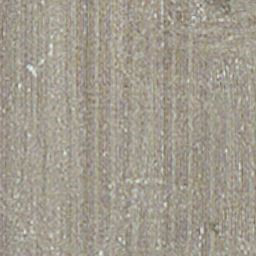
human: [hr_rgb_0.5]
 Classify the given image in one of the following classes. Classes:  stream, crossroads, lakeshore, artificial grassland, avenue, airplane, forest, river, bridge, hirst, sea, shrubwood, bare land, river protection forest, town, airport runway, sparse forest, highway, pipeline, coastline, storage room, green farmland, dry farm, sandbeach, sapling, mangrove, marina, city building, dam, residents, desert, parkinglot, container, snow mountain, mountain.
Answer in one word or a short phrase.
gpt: dry farm